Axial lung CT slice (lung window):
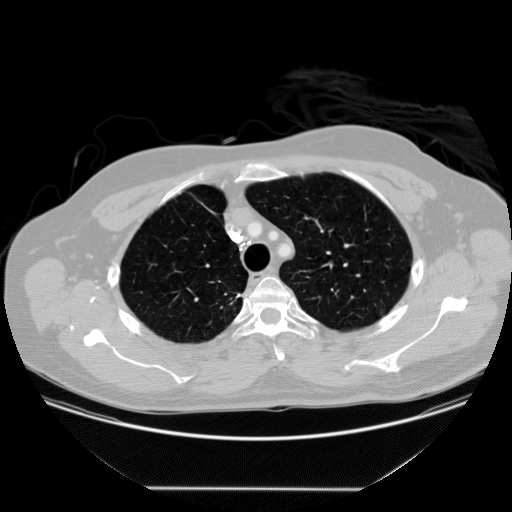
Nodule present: no